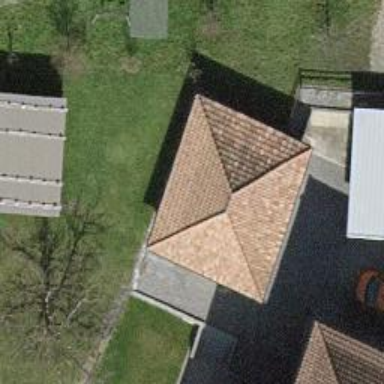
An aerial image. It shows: Garage building.